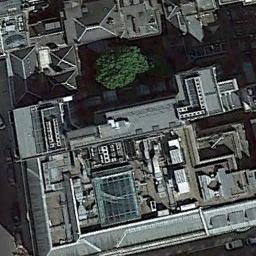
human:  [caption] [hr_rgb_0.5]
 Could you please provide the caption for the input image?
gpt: A commercial area has some connected buildings and a separate tree is surrounded by buildings .

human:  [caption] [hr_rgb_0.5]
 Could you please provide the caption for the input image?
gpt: The commercial area is consist of many buildings .

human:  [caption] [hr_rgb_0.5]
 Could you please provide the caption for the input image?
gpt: Buildings vary in size and height .

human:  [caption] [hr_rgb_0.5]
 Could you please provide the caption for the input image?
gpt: In a business district there are several tall buildings of different shapes and several roads with many cars and many trees .

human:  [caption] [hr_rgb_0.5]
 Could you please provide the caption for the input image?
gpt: A green trees surrounded by some buildings on a commercial area .